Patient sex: M
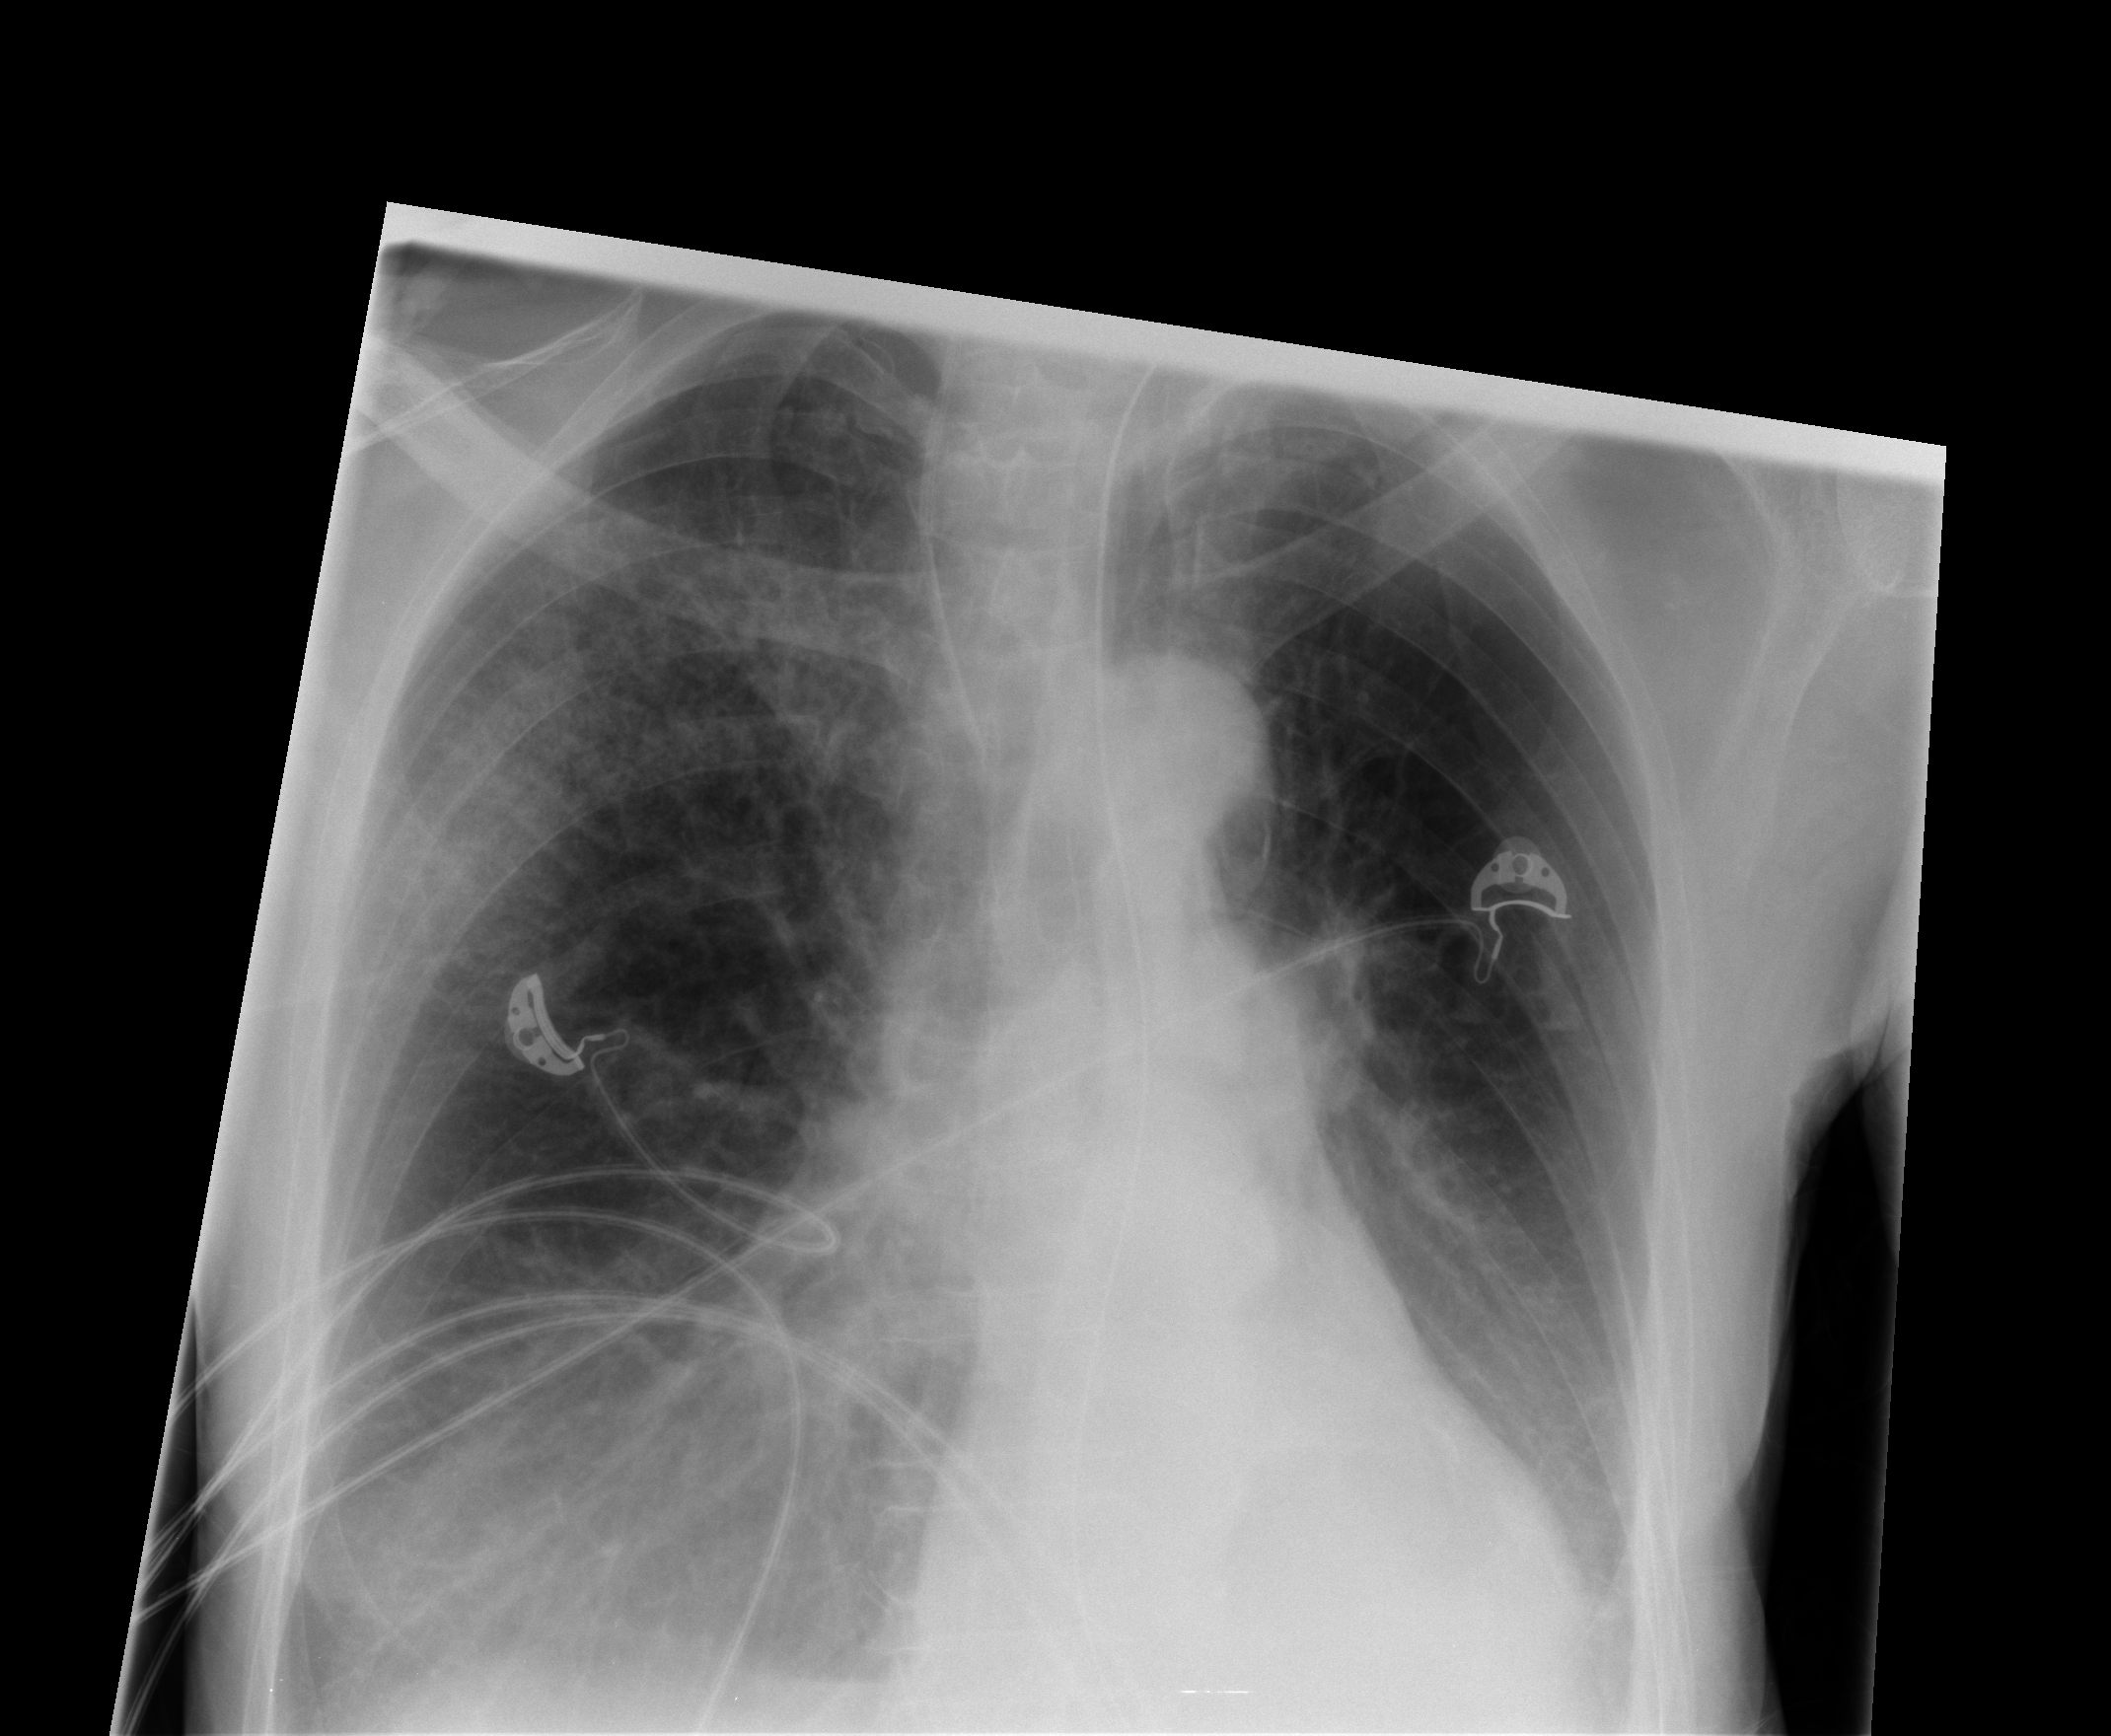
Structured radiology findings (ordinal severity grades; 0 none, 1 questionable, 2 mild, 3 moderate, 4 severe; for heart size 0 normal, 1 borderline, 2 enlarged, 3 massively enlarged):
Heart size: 0
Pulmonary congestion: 1
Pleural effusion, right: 1
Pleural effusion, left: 1
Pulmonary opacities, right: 3
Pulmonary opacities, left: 2
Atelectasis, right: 2
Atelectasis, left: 3